Question: Who is the user?
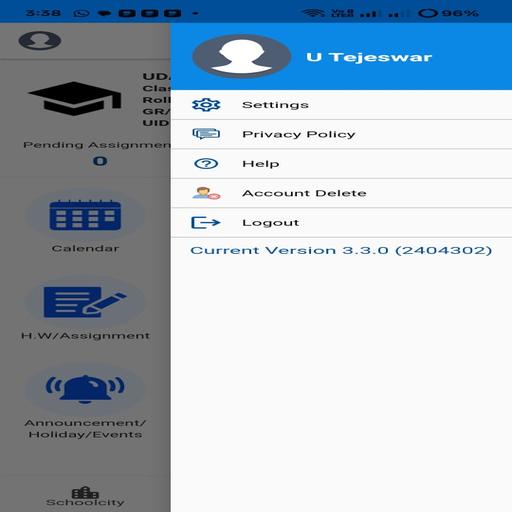
Answer: U Tejeswar